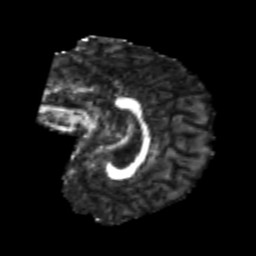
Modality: FA
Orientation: sagittal
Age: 21
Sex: female
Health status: healthy
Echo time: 0.074 s